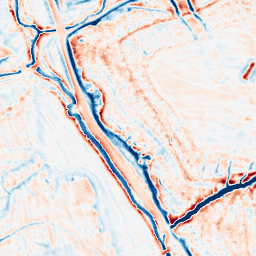
Category: edge_preserving
Decomposition family: bilateral
Decomposition parameters: d: 15
sigma_color: 75
sigma_space: 150
Upsampling method: sinc_blackman
Upsampling parameters: scale: 2
kernel_size: 8
Upsampling scale: 2